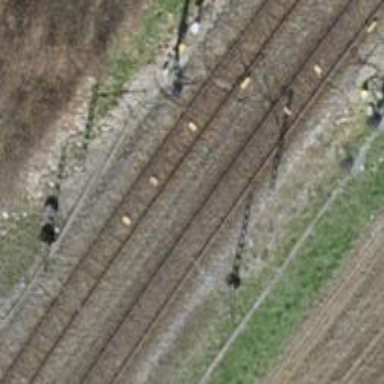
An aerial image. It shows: Solitary milestone along the railway.